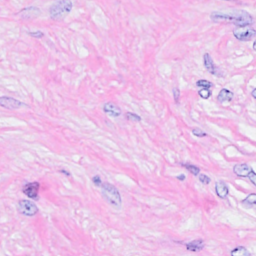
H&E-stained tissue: Breast